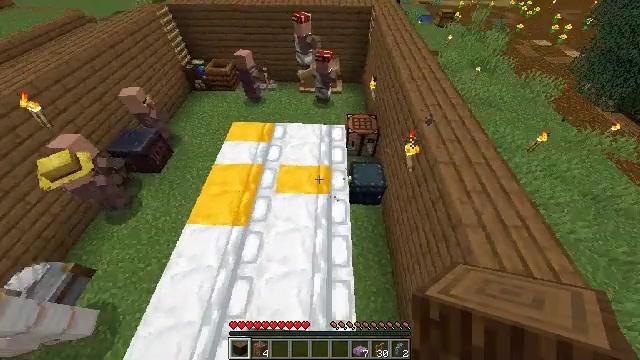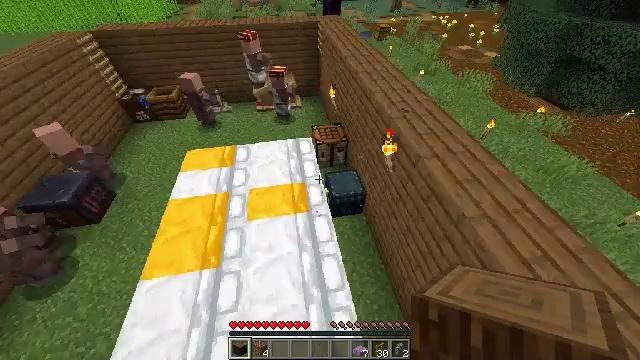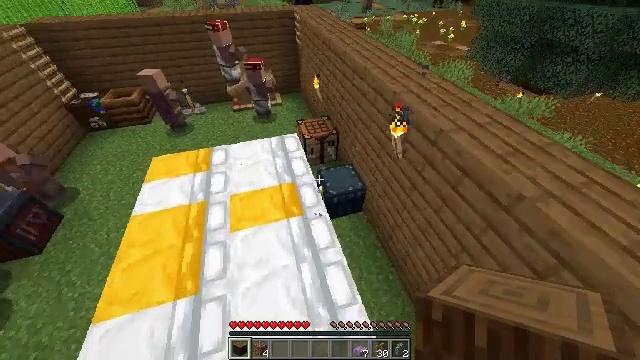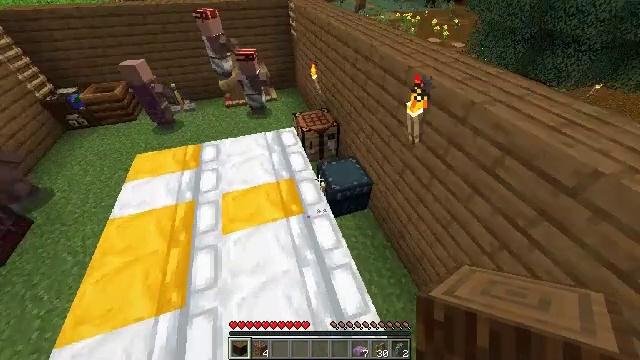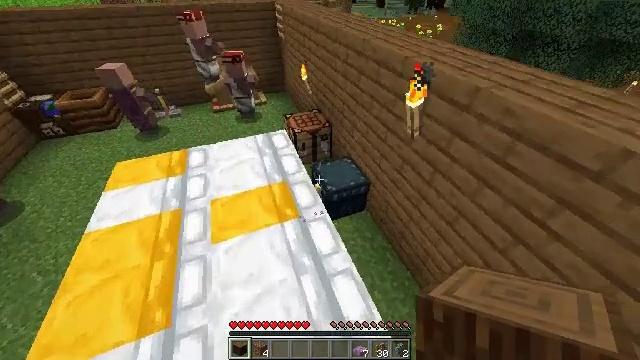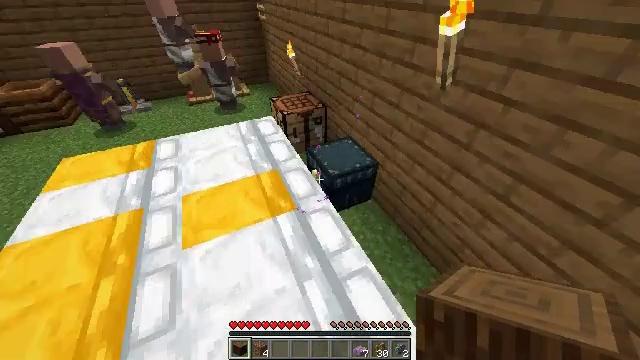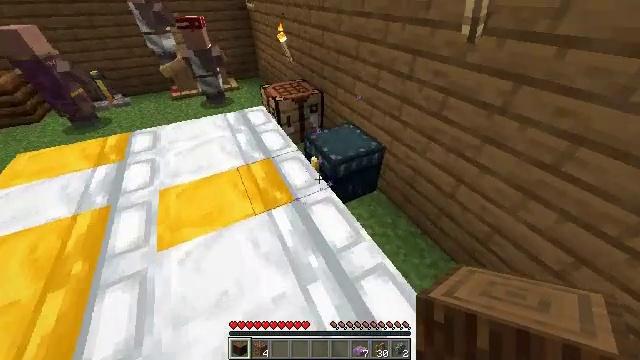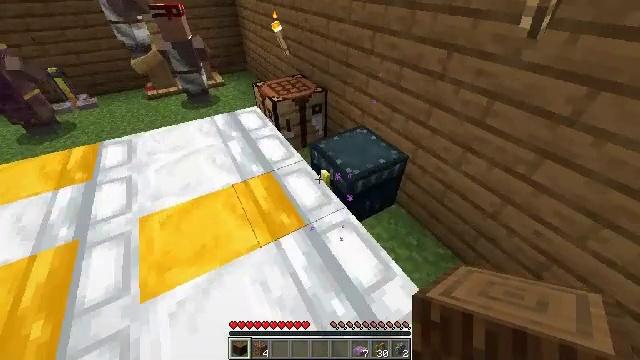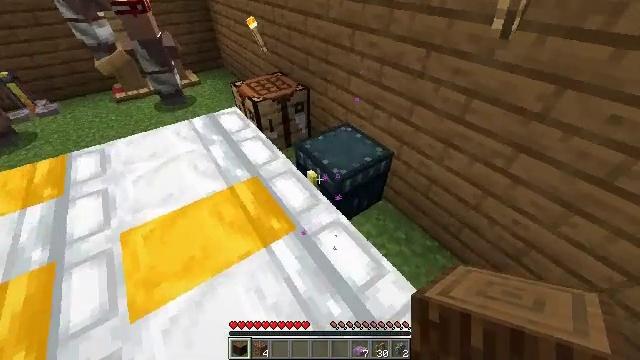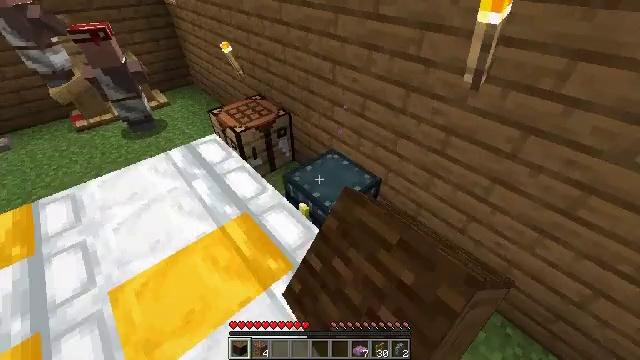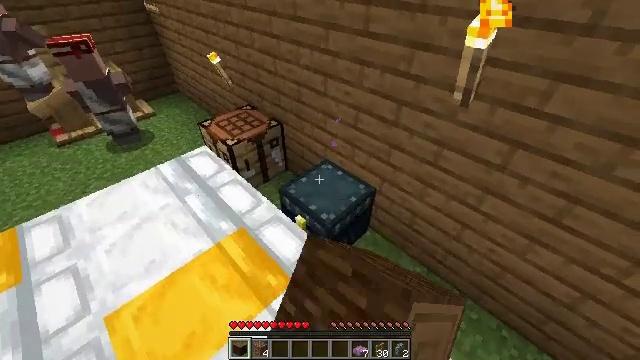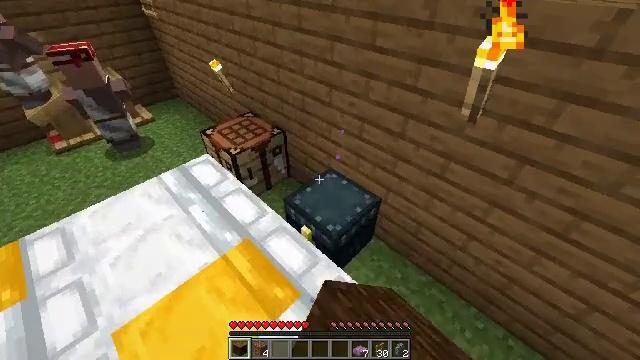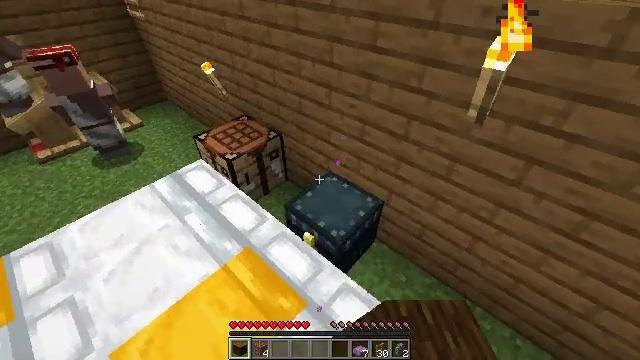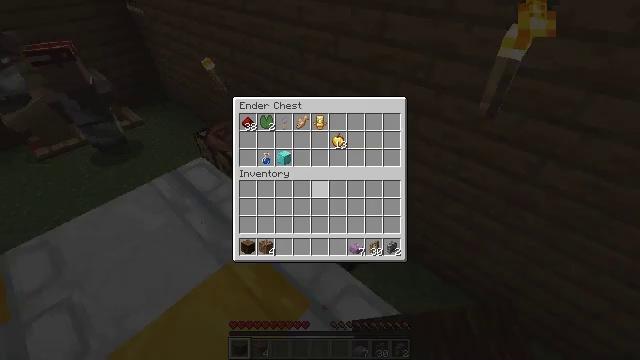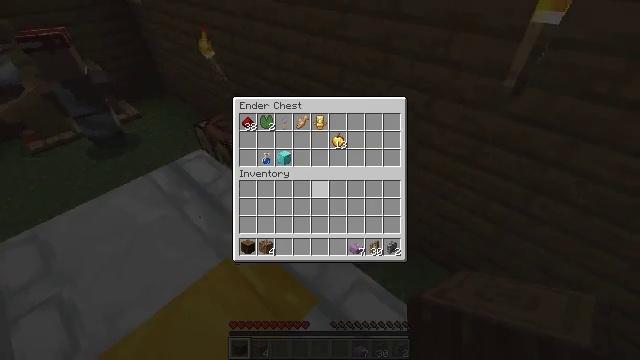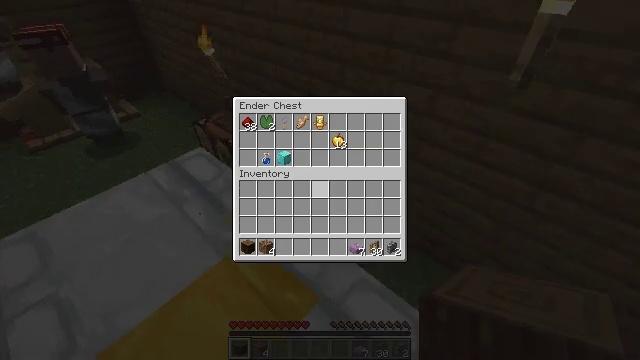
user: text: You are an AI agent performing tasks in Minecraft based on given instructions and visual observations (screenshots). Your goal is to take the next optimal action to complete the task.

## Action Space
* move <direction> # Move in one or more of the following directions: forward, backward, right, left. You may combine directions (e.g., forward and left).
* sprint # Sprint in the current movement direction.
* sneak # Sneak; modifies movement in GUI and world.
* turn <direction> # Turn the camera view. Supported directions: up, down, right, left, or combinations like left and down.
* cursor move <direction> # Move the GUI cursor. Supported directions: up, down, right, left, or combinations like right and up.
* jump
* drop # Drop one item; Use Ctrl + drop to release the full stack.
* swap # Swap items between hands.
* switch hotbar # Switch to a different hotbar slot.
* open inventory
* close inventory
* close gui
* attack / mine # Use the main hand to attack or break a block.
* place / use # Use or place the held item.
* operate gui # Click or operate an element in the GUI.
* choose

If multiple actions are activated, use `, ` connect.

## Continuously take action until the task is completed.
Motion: motion action
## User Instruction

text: Break the fire block.
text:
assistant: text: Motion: move forward, sprint, turn right and up
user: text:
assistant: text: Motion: move forward, turn right and up
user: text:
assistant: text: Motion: move forward, turn right
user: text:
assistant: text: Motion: move forward, turn right and up
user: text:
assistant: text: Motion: move forward, turn right and up
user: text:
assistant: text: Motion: turn right and up
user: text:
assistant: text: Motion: turn right
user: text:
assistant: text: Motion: turn right and down, use / place
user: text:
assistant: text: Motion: turn right, use / place
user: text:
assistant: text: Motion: turn right, use / place
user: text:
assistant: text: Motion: no_op
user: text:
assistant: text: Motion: turn right
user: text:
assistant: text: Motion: open gui
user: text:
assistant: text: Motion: no_op
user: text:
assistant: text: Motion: no_op
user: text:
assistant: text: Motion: no_op
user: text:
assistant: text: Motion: no_op
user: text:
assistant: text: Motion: no_op
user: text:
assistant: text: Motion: no_op
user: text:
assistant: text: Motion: no_op
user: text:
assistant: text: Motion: no_op
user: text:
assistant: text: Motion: cursor move left and up
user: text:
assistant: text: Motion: no_op
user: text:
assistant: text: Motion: no_op
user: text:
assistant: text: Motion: no_op
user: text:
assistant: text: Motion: no_op
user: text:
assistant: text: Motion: no_op
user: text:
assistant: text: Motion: no_op
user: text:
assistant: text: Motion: no_op
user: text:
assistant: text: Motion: no_op